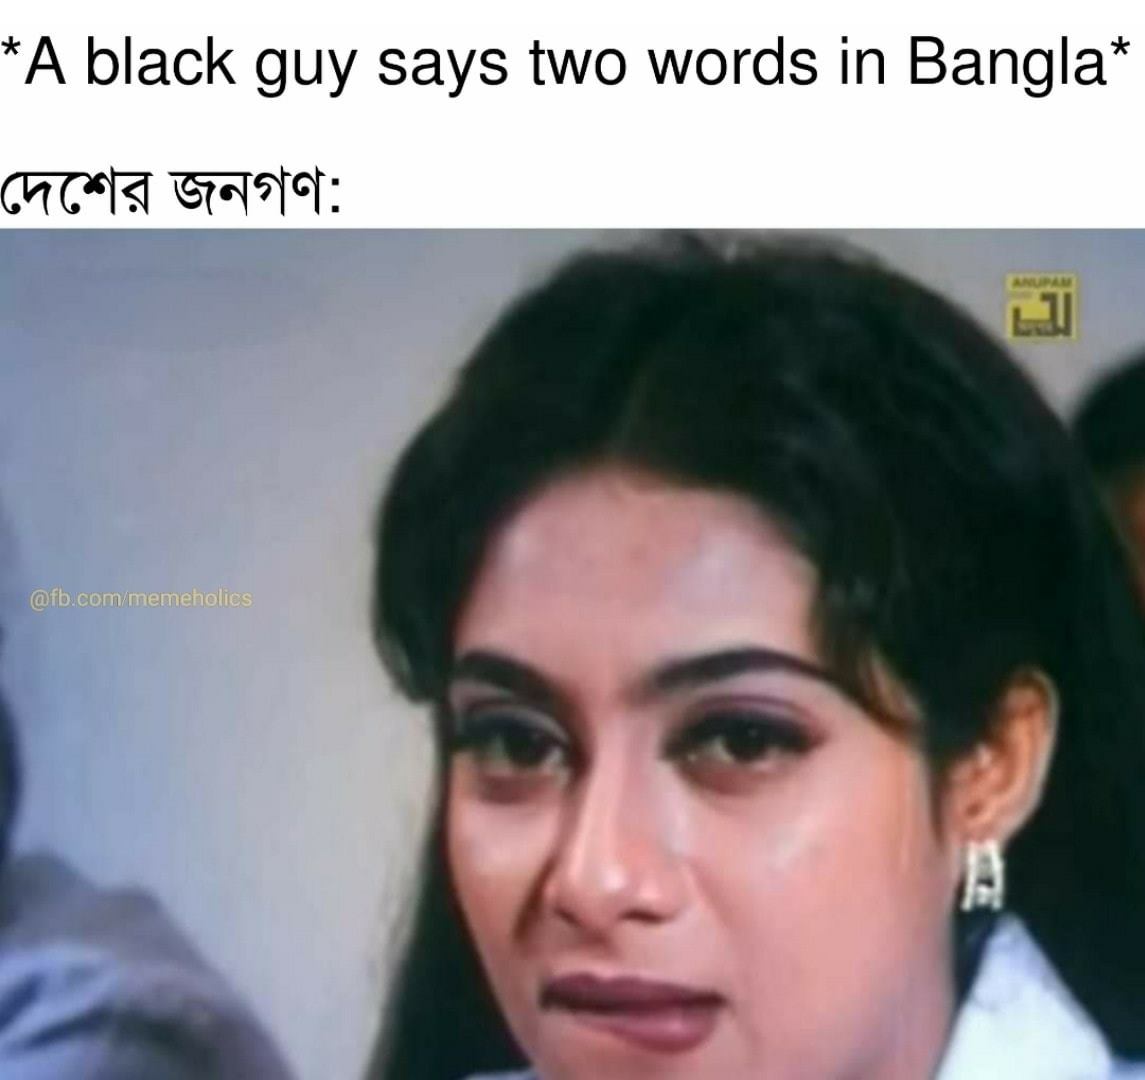
Caption: *A black guy says two words in Bangla*     দেশের জনগণ :
Label: non-hate